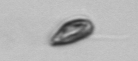
Label: Cryptophyta